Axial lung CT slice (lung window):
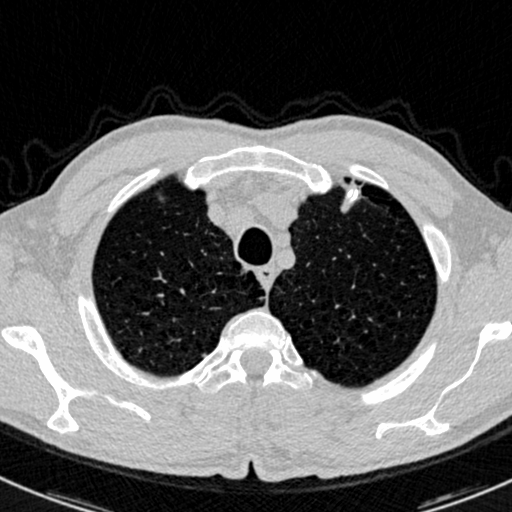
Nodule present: no